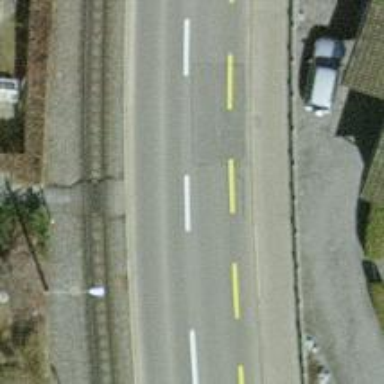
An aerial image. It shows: Secondary road with asphalt surface.